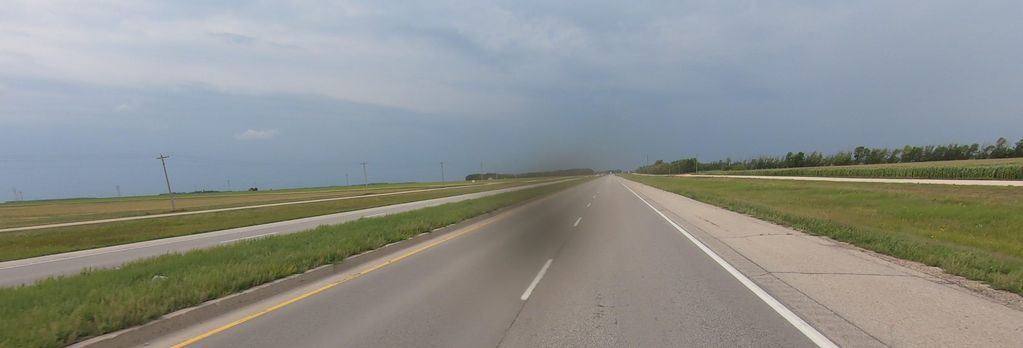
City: winnipeg